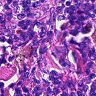
Metastatic tissue present: no